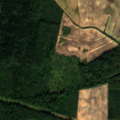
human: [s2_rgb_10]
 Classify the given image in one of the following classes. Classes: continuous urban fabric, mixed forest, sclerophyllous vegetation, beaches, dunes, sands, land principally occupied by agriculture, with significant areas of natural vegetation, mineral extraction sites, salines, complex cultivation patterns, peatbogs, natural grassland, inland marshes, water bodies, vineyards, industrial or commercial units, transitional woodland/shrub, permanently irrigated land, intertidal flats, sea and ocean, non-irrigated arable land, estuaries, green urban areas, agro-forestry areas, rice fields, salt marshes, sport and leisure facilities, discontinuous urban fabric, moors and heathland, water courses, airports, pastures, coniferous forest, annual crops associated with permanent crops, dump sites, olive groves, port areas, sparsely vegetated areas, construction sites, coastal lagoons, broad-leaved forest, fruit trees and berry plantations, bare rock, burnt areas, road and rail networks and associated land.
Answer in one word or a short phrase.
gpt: non-irrigated arable land, broad-leaved forest, transitional woodland/shrub